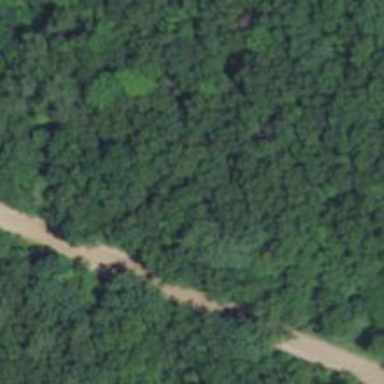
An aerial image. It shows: Natural path.